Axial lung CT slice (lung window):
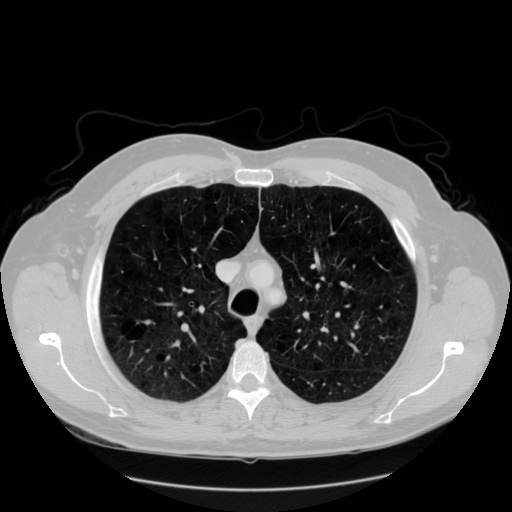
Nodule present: no